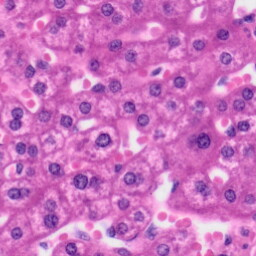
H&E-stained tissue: Liver